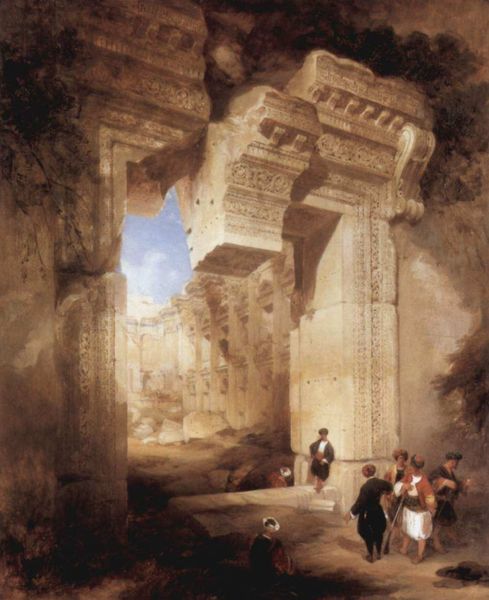
Titel: Der Eingang zum goldenen Tempel in Baalbeck
Künstler: David Roberts
Standort: London
Institution: Royal Academy of Arts
Schlagwörter: blau, dunkel, gemälde, gruppe, himmel, mann, schatten, weiß, wolken, frauen, grün, landschaft, menschen, ocker, stadt, braun, fenster, frankreich, frau, grau, hell, hüte, licht, marmor, mitte, männer, pfeiler, schwarz, säule, säulen, tür, gebäude, rot, weg, wolke, beige, haube, ornament, alt, anzug, profile, architektur, barock, rahmen, stein, erde, büsche, sonne, boden, personen, pflanzen, stock, ranken, relief, spanien, ansicht, bogen, fassade, fassaden, italien, süden, stab, afrika, mauer, nebel, klein, hof, besucher, figuren, romantik, lehnen, sturm, treppe, papst, ornamente, durchgang, stufe, monumental, ölfarbe, fallen, tor, halle, pfosten, bögen, eingang, ruine, stütze, antike, durchblick, moschee, orient, orientalisch, rechteck, palast, torbogen, groß, ruinen, architrav, rom, fries, portal, schlussstein, sims, karaffe, kaputt, öffnung, arabisch, gesims, bewachsen, voluten, sandstein, mauern, gewehr, blauer himmel, antik, reise, fall, sturz, griechenland, forscher, zerstört, wächter, tempel, konsolen, konsole, brocken, arkadien, block, orientalismus, forschung, reisende, turban, hirten, riß, tropfen, stürzen, turbane, besichtigung, ruinös, schwelle, zerfall, ägypten, gebälk, triumpfbogen, sizilien, bewuchs, kranzgesims, bauarbeiten, triglyphen, archäologie, touristen, restaurierung, steinblock, bruch, erdbeben, architketur, eingangstor, gebrochen, pilger, islamisch, schlusstein, morgenland, nordafrika, iran, einsturz, exotismus, grabung, mauren, ruinenlandschaft, robert, agraffe, türsturz, erforschung, kultstätte, runine, expedition, weiße hose, überwachsen, broken, forsche, dillis, herausgebrochen, öffnungf, stürzendes teil, rabung, morgenladn, altertümer, ruinenromantik, weltkulturen, ghirten, naiskos, szütze